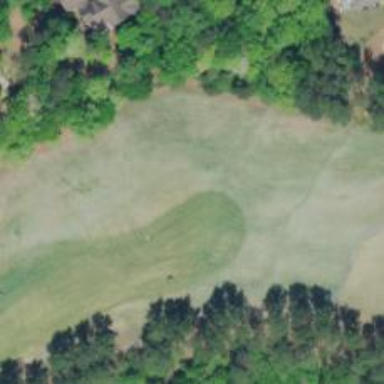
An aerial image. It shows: Golf hole.